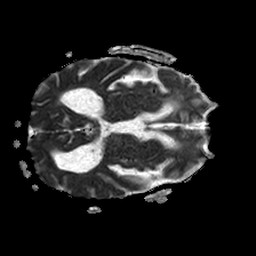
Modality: ADC
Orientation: axial
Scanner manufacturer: philips
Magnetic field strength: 1.5 T
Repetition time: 3.395 s
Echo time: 0.06922 s